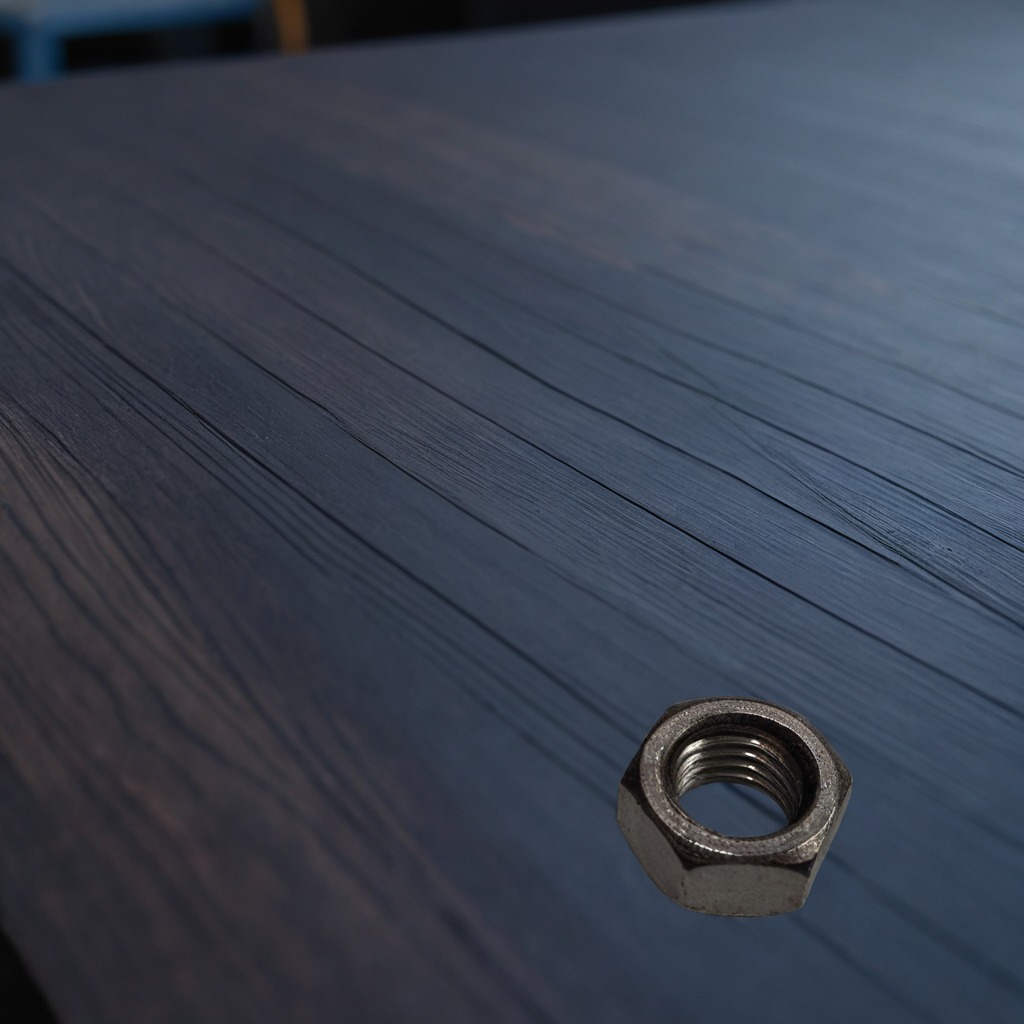
A metal nut lies on a table with faint burn marks in a small garage at twilight.